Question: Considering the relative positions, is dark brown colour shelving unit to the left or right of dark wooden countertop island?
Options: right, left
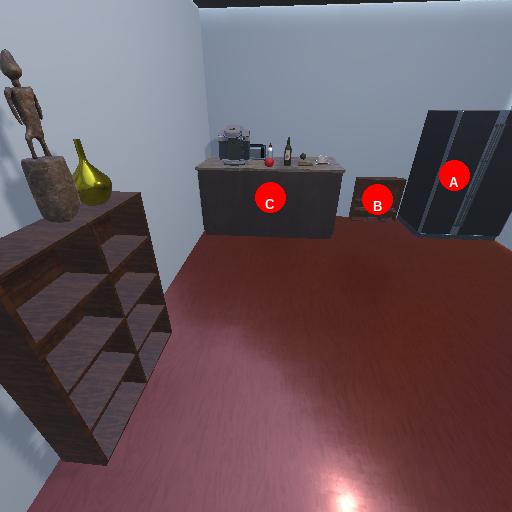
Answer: right